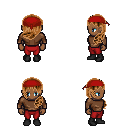
a pixel art fantasy rpg character, female body template, human, dark skin, brown long-sleeve shirt, red pants, brown left-swept hairstyle, red bandana, black shoes, four views (front, back, left, right), 2x2 character sprite sheet, small pixel art, hard edges, no anti-aliasing